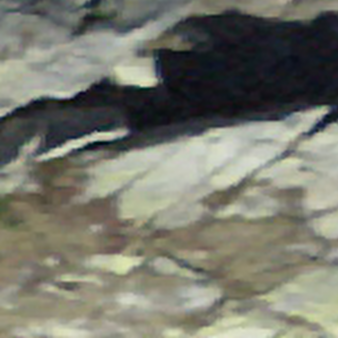
Label: other